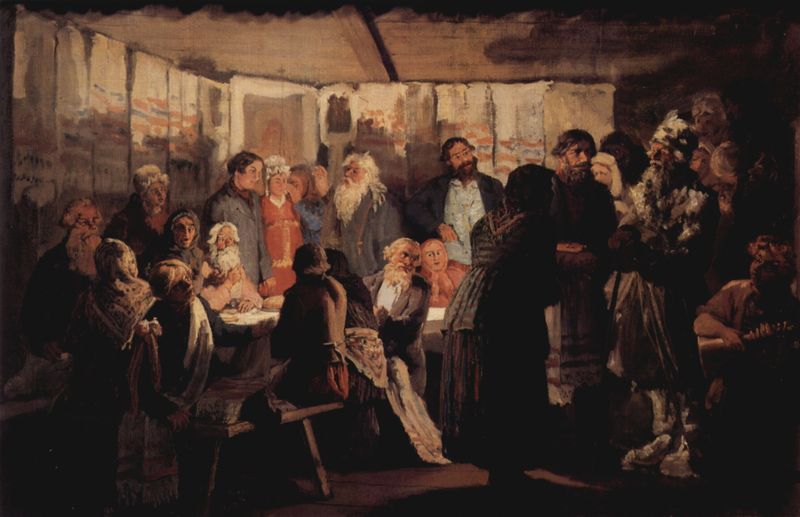
Titel: Ankunft des Zauberers auf der Dorfhochzeit
Künstler: Wassilij Maximowitsch Maximow
Standort: Moskva
Institution: Tretjakow-Galerie
Schlagwörter: blau, dunkel, gemälde, gruppe, mann, schatten, weiß, frauen, menschen, sitzen, wäsche, abend, braun, frau, grau, hell, hintergrund, holz, hut, kleid, licht, männer, nacht, raum, rücken, schwarz, stuhl, stühle, szene, tisch, tische, vordergrund, zimmer, blick, dach, haus, rot, tuch, gesellschaft, gespräch, haube, leute, malerei, rock, versammlung, alt, bart, bärte, mütze, wand, wirtschaft, arm, augen, barock, blicke, gesicht, historie, kleidung, pelz, stehen, instrument, möbel, vorhang, hütte, haare, realismus, stoff, tücher, decke, kind, personen, kontrast, rechts, bauern, genre, kinder, schürze, bilder, papier, papiere, düster, röcke, russland, warm, winter, baby, bank, beleuchtung, hocker, ölgemälde, essen, tafel, braut, einfach, gardine, sprechen, runde, kopftuch, ernst, kerze, brot, balken, stube, bretter, warten, graun, bemalt, wände, rit, eng, belichtung, zigeuner, links, geheimnis, hinten, rückenfigur, schlicht, nachts, viele, flüstern, volk, stiefel, treffen, hauben, ölmalerei, kleinkind, besuch, kerzenlicht, besorgt, kopftücher, ölskizze, bauernhaus, menschengruppe, trachten, lichtquelle, fröhlich, niederländer, fellmütze, mittelpunkt, ankunft, sitzbank, russen, leier, wirtshaus, holzbalken, zelt, bauernstube, baracke, botschaft, vorne, beratung, indianer, erzählung, gast, schuch, nachtszene, fragen, geselllschaft, weißhaarig, kolchose, holzwände, familoie, fellstiefel, kleideung, nachrischt, 19 jahrhundert, 19. jahrundert, alter meister, stuhl#